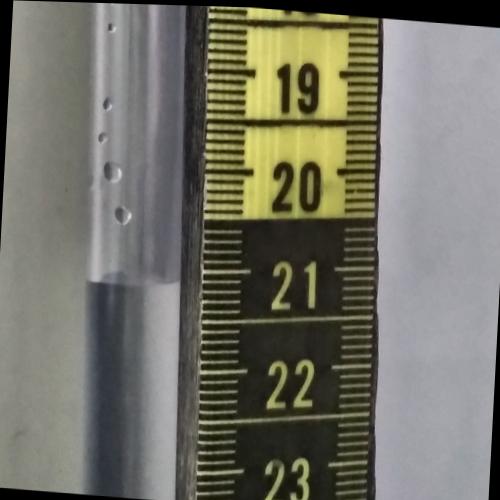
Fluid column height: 21.1 cm